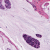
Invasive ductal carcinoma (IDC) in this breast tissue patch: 1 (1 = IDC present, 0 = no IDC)